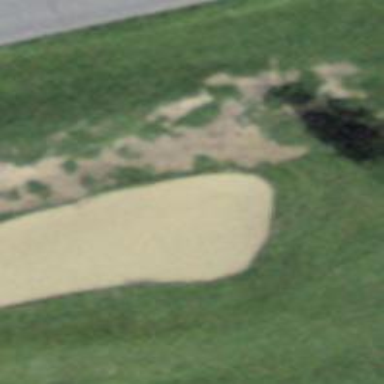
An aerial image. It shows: Golf bunker filled with sandy terrain.